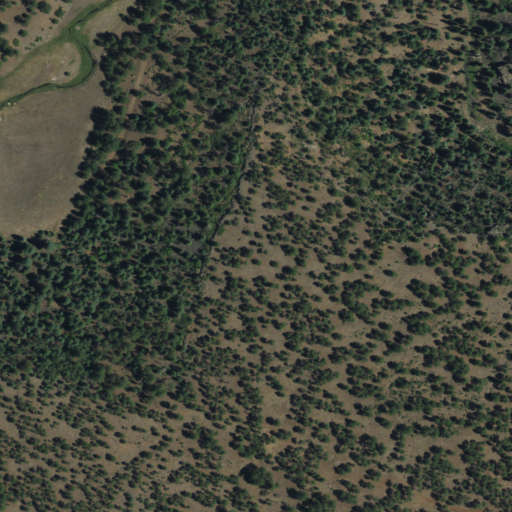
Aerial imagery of mountain in New Mexico named Bill Lee Mesa containing evergreen forest and grassland